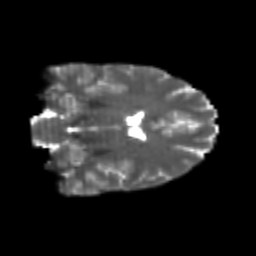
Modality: T2w
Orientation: coronal
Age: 20
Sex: female
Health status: healthy
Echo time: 0.074 s